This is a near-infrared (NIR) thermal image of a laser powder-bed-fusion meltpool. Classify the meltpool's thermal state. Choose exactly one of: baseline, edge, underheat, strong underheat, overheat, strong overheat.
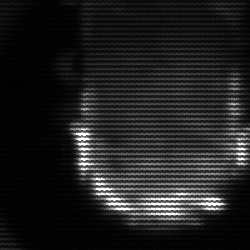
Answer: baseline